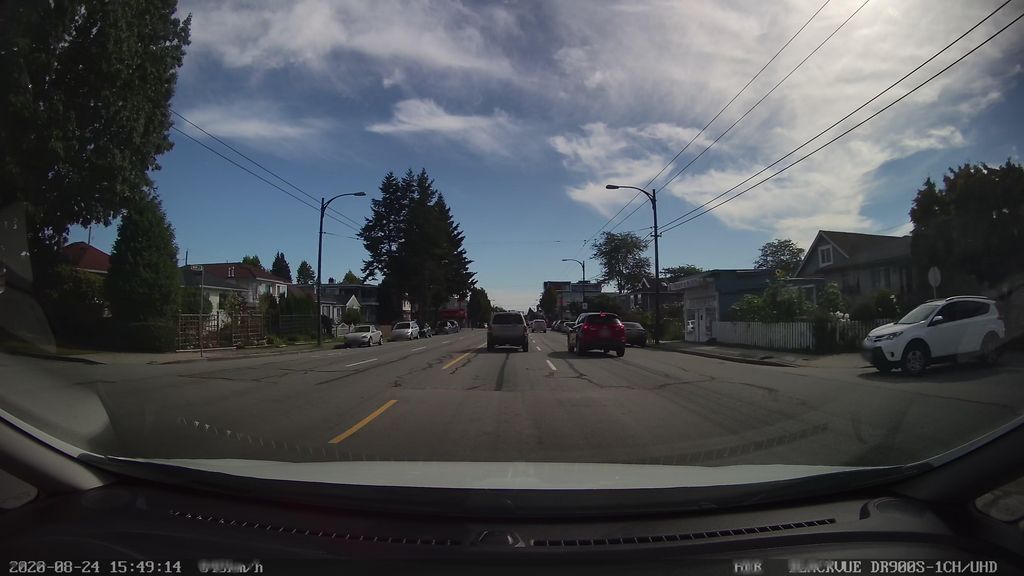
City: vancouver